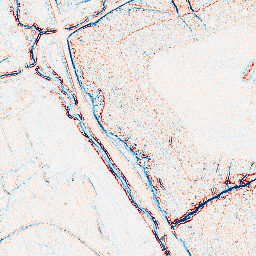
Category: edge_preserving
Decomposition family: bilateral
Decomposition parameters: d: 5
sigma_color: 50
sigma_space: 150
Upsampling method: lanczos
Upsampling parameters: scale: 2
Upsampling scale: 2